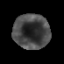
Tissue: prostate
Cell type: T cells
Senescence score: 0.2145
Nuclear area (px): 1228
Mean DAPI intensity: 70.882